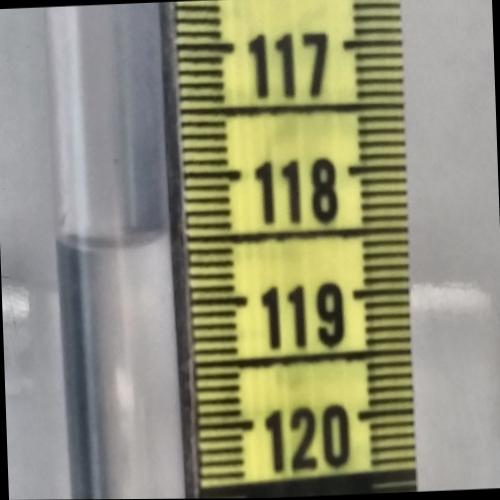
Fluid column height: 118.5 cm